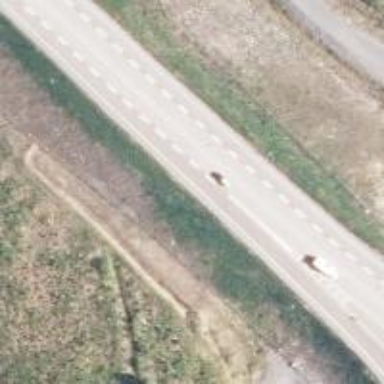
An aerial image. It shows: Asphalt motorway of trunk classification.